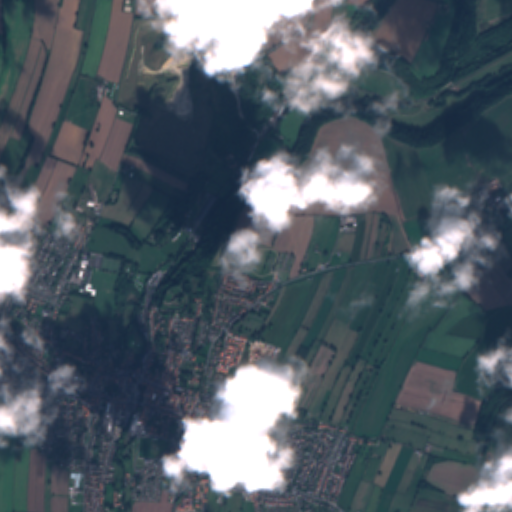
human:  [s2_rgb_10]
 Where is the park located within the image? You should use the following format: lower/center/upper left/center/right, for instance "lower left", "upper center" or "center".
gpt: There is no park in the image.